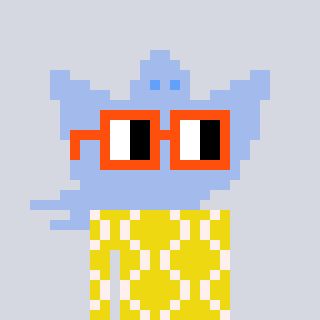
a pixel art character with square orange glasses, a ghost-B-shaped head and a yellow-colored body on a cool background